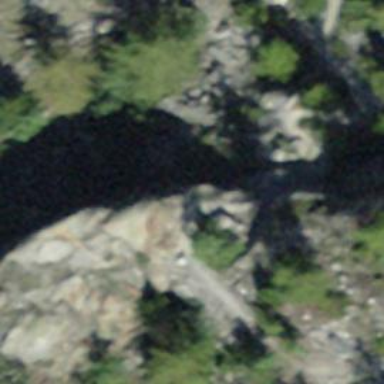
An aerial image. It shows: Natural cliff.